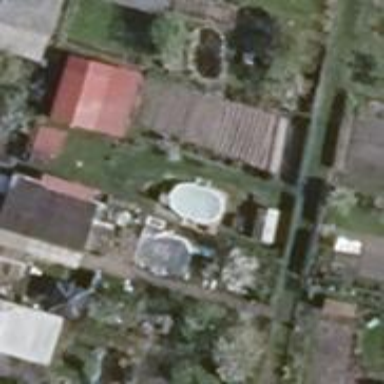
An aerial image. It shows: Plot in the allotments.